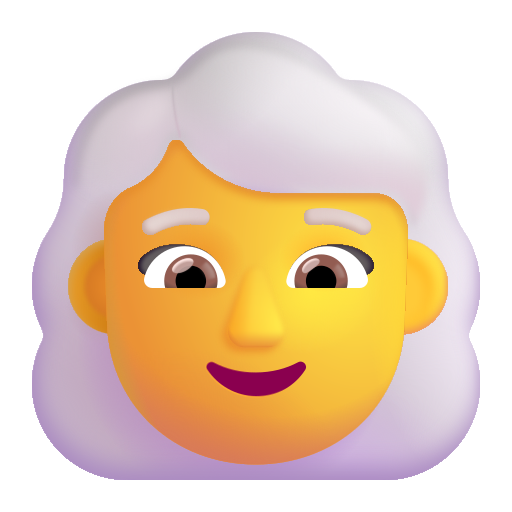
woman white hair color default